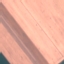
Land use / land cover class: AnnualCrop